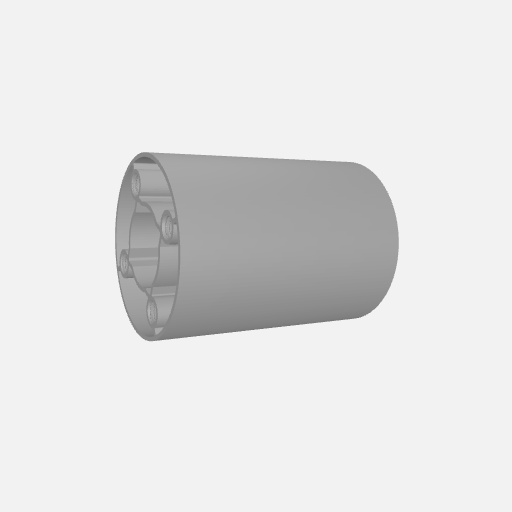
Part: GoTUBE43